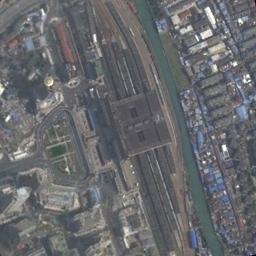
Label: railway_station